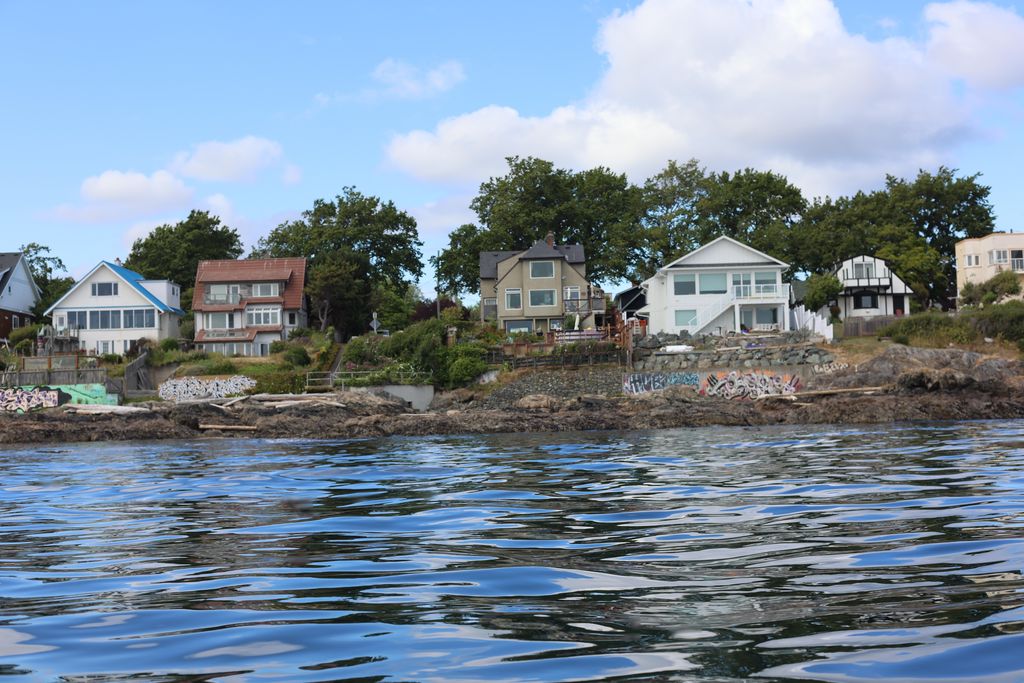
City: victoria